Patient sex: M
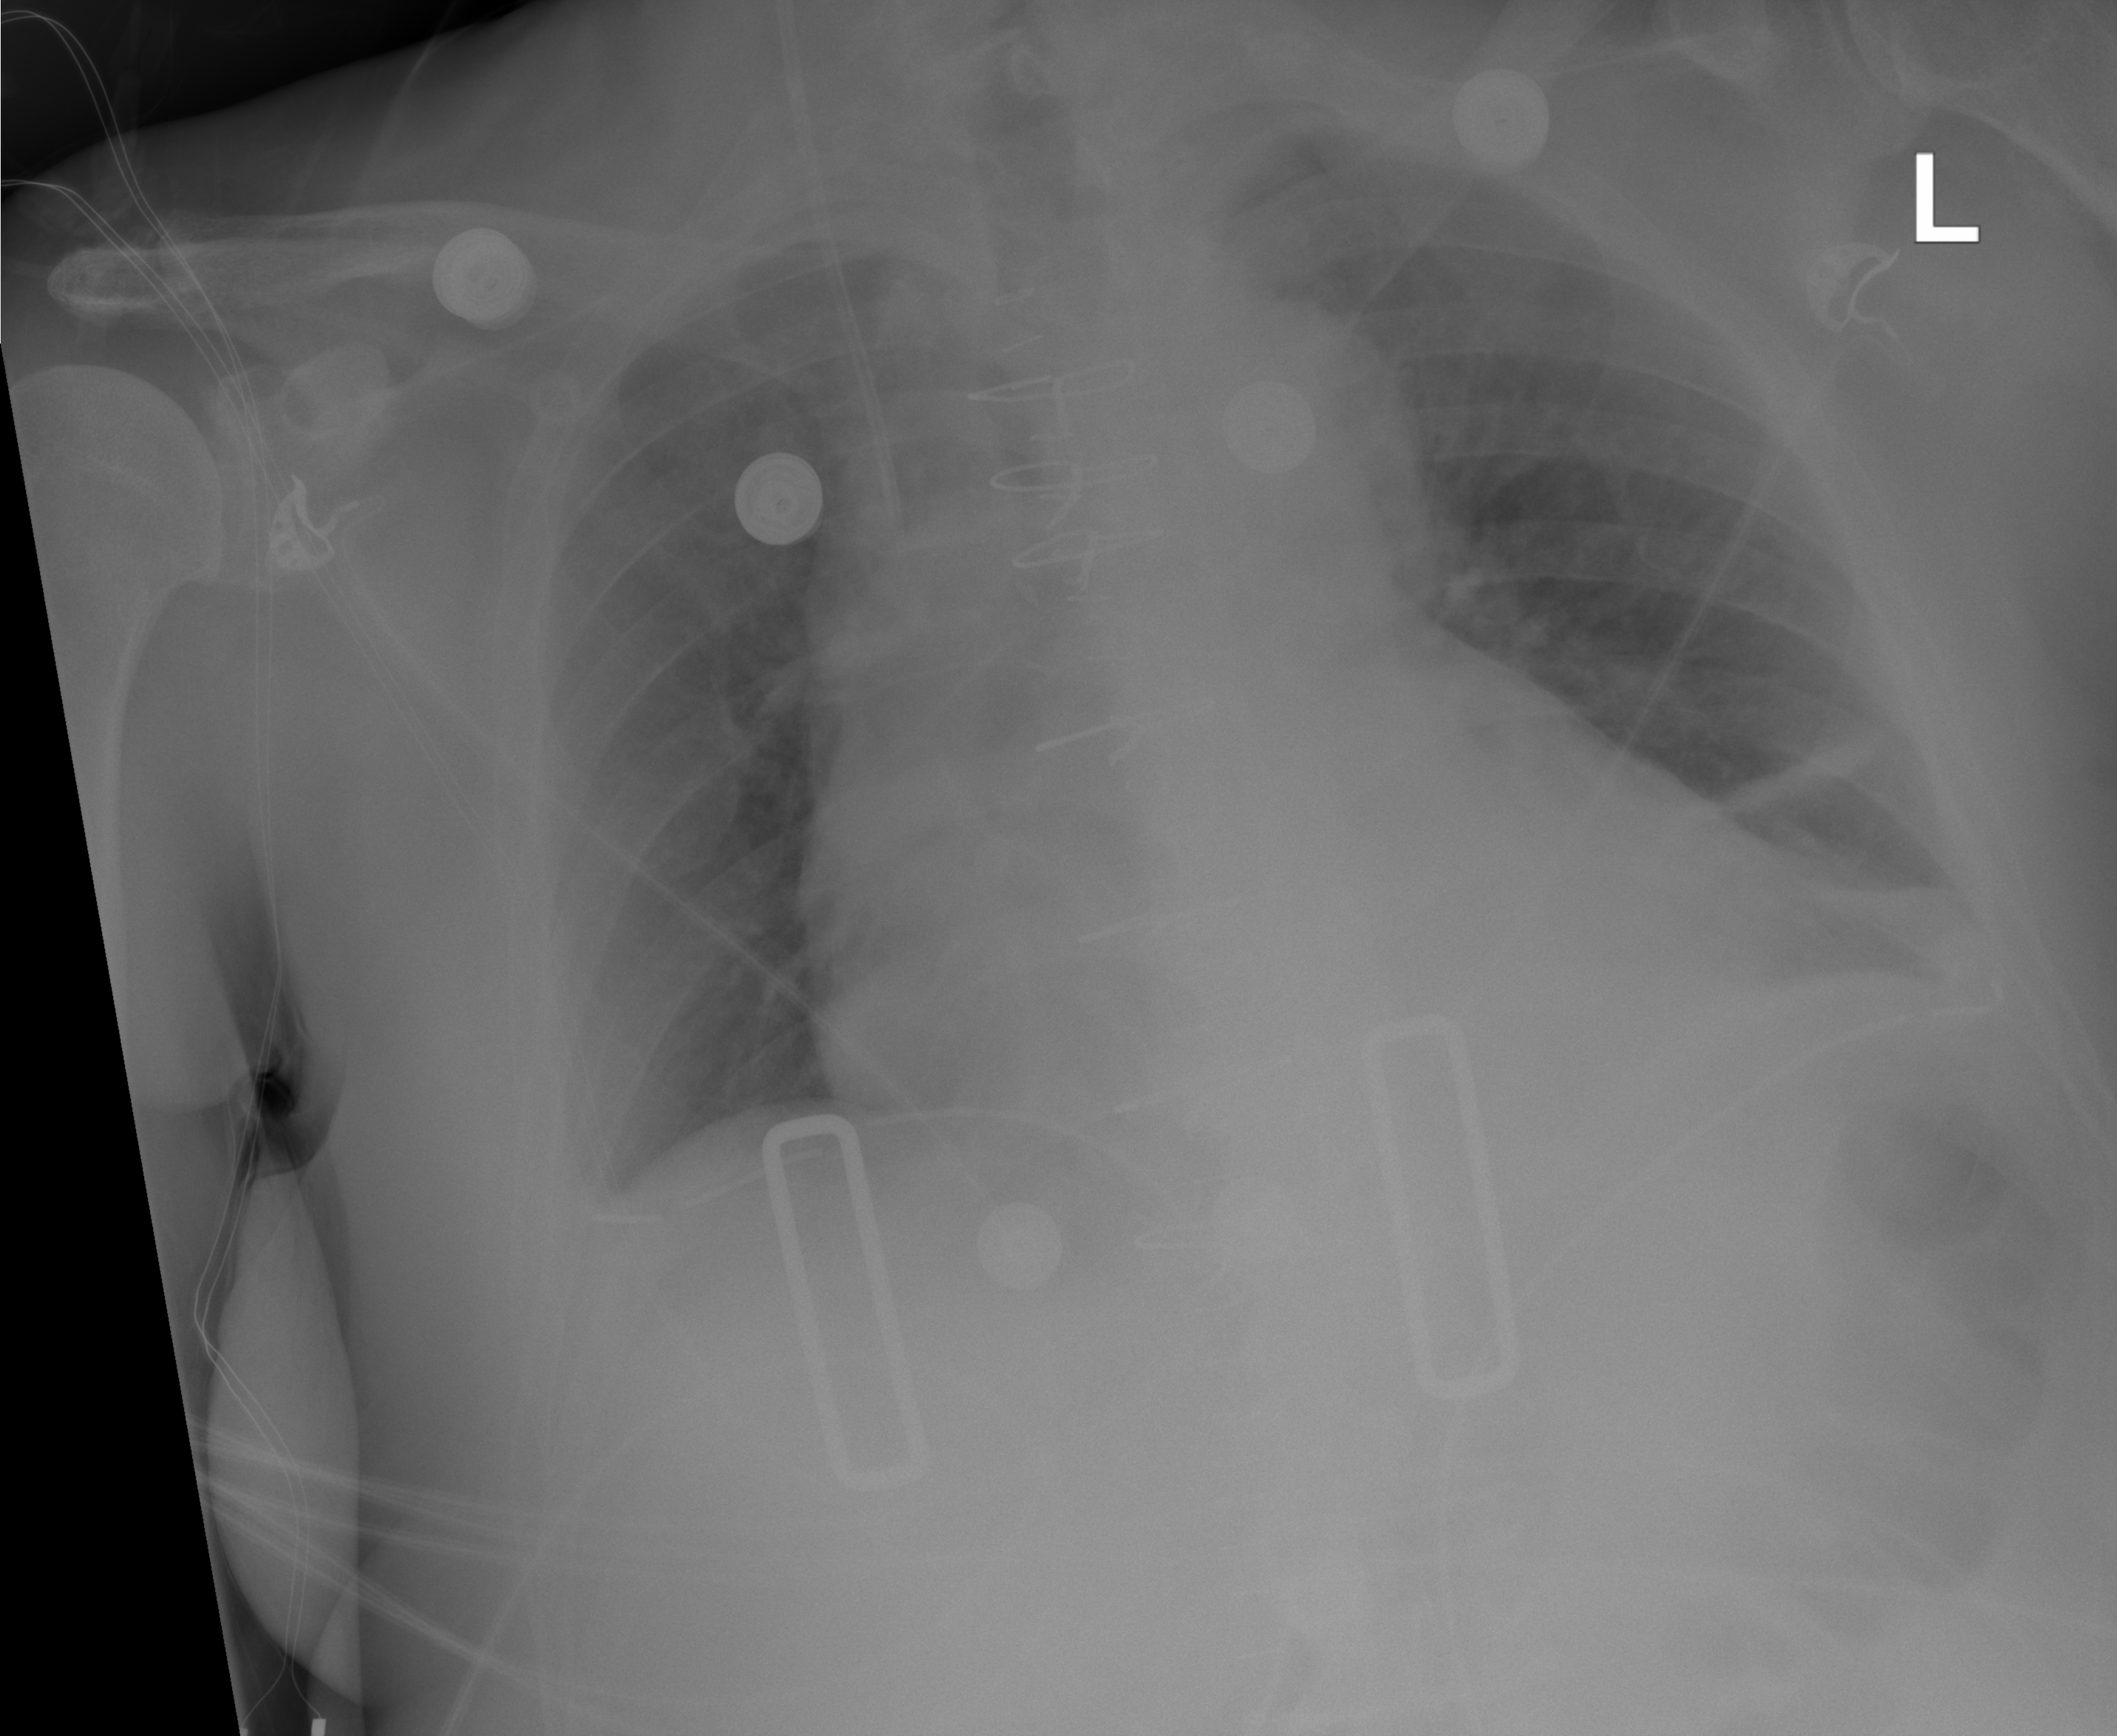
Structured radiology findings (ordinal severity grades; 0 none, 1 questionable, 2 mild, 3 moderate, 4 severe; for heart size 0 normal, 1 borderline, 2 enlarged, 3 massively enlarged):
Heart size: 2
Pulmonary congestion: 1
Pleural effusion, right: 0
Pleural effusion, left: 0
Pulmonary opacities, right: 0
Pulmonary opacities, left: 0
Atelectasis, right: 0
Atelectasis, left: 2